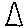
Label: triangle